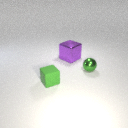
large purple metal cube behind small green metal sphere